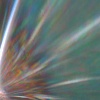
Label: sunburn